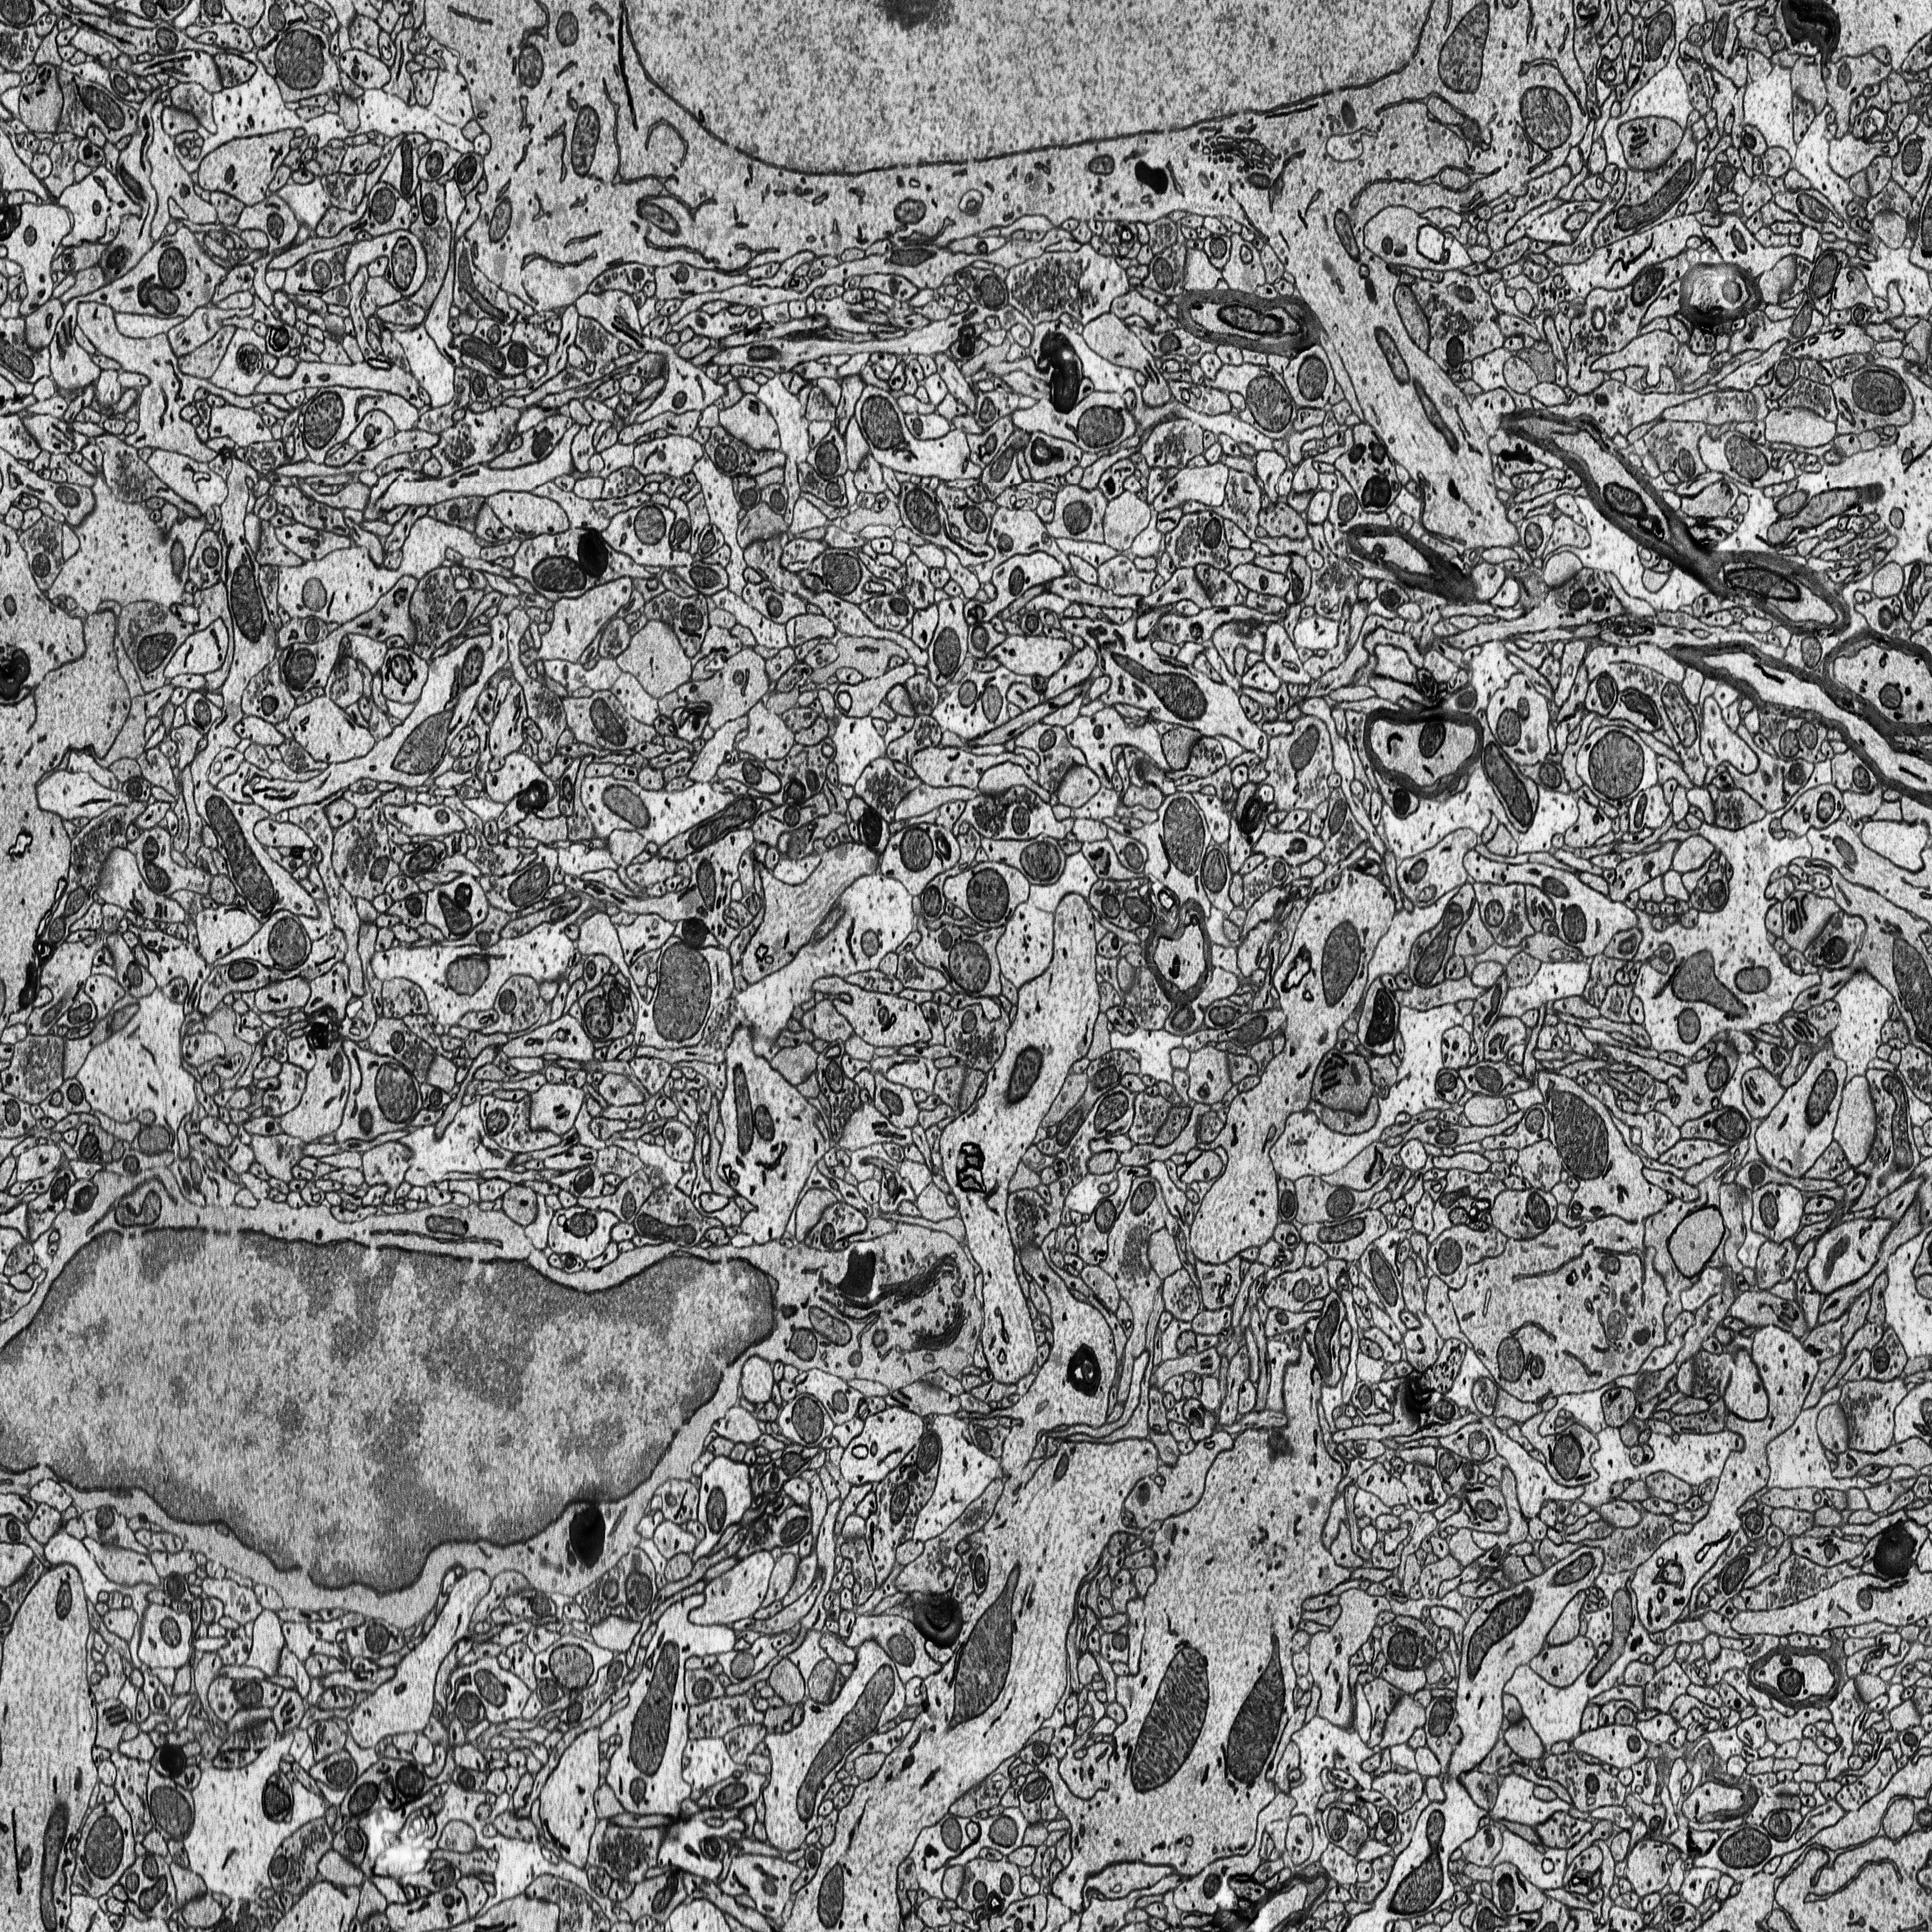
Electron microscopy slice of rat cortex tissue
Slice depth (z): 17
Mitochondria instances in slice: 409